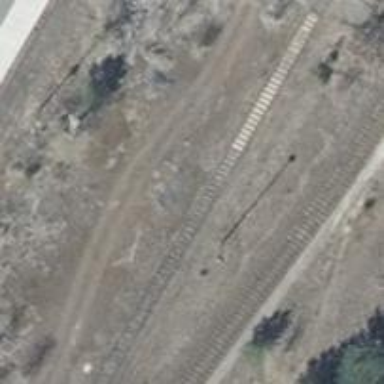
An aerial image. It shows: Railway yard.